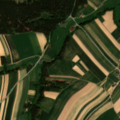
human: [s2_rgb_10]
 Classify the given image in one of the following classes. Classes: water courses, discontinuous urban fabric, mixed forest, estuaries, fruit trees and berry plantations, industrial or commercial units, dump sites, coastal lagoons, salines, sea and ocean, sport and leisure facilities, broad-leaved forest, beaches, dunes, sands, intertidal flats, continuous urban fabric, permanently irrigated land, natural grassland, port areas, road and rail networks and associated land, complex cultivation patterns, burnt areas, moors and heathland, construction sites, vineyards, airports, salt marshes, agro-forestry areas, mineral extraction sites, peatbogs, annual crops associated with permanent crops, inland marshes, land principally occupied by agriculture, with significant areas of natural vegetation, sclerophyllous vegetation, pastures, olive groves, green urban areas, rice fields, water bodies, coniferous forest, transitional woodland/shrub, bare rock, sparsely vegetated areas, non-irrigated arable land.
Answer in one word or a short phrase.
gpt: non-irrigated arable land, complex cultivation patterns, land principally occupied by agriculture, with significant areas of natural vegetation, coniferous forest